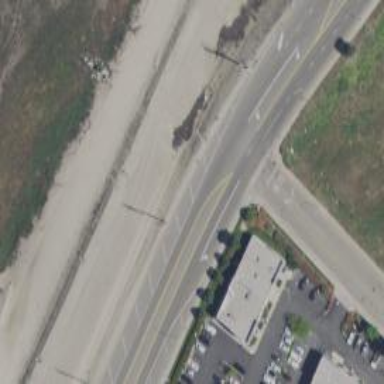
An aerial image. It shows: Tertiary road with asphalt surface.